Question: I need to create an input slot/button side by side like so.
They need to be responsive to the size of the browser (35px margin on both sides). This is for a mobile site.

How do I make this?
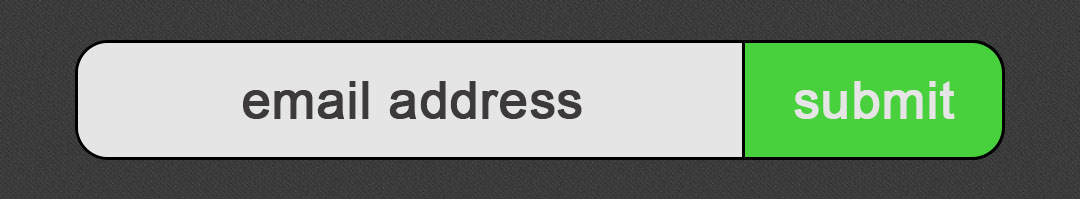
Answer: Here you go: You need to stype your buttons like so: feel free to style them more inside.
working code at: <URL>
Fields:
'''
<input type="text"value="email address"><input type="submit" value="submit">
'''
Style:
'''
input[type="text"] {
position: absolute;
top: 20px;
width: 70%;
left: 30px;
z-index: 2;
height: 30px;
-webkit-border-top-left-radius: 10px;
-webkit-border-bottom-left-radius: 10px;
-moz-border-radius-topleft: 10px;
-moz-border-radius-bottomleft: 10px;
border-top-left-radius: 10px;
border-bottom-left-radius: 10px;
border: 1px solid #CCC;
}
input[type="submit"] {
text-align: right;
position: absolute;
top: 20px;
width: 30%;
right: 30px;
z-index: 1;
-webkit-border-top-right-radius: 10px;
-webkit-border-bottom-right-radius: 10px;
-moz-border-radius-topright: 10px;
-moz-border-radius-bottomright: 10px;
border-top-right-radius: 10px;
border-bottom-right-radius: 10px;
border: 1px solid #CCC;
height: 34px;
}
'''